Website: lowes
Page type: payment
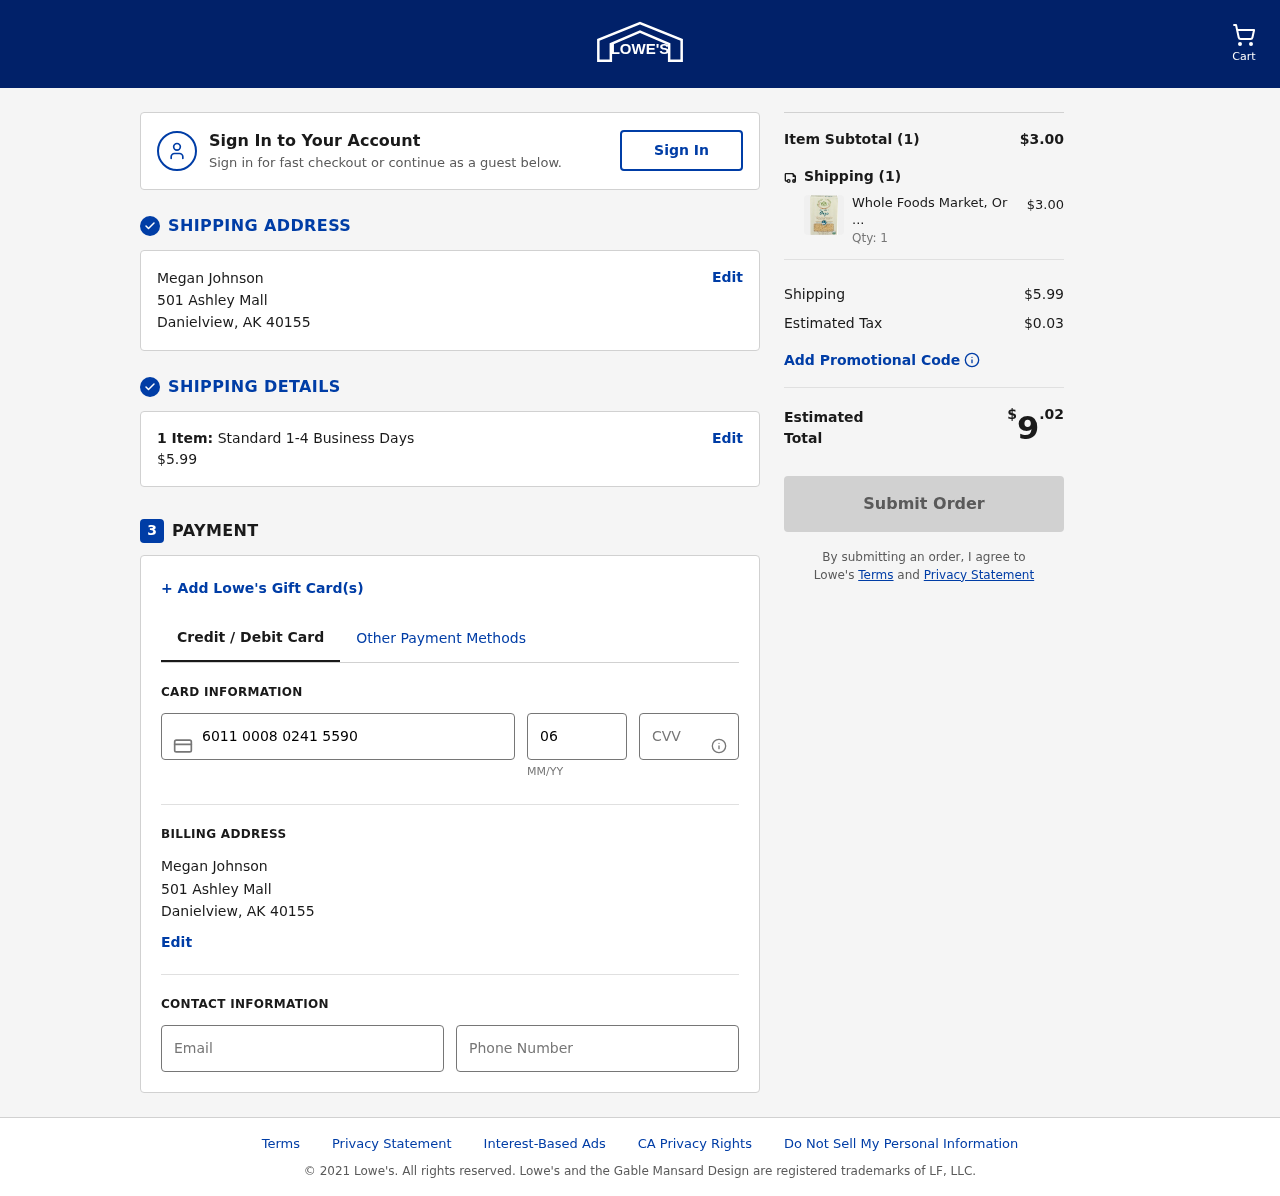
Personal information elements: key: PII_CARD_CVV
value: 775
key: PII_CARD_EXPIRY
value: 06/26
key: PII_CARD_NUMBER
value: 6011 0008 0241 5590
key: PII_CITY
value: Danielview
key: PII_EMAIL
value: megan.johnson@gmail.com
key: PII_FULLNAME
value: Megan Johnson
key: PII_PHONE
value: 7765421028
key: PII_POSTCODE
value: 40155
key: PII_STATE_ABBR
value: AK
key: PII_STREET
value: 501 Ashley Mall
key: PII_FULLNAME2
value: Megan Johnson
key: PII_CITY2
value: Danielview
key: PII_STATE_ABBR2
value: AK
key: PII_POSTCODE_FULL
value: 40155
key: PII_POSTCODE_NUMERIC
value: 40155
Product elements: key: PRODUCT1_NAME
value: Whole Foods Market, Organic Orzo, 16 oz
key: PRODUCT1_PRICE
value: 3
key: PRODUCT1_QUANTITY
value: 1
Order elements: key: ORDER_NUM_ITEMS
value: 1
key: ORDER_SHIPPING_COST
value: $5.99
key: ORDER_NUM_ITEMS2
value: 1
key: ORDER_SUBTOTAL
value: $3.00
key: ORDER_NUM_ITEMS3
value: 1
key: ORDER_SHIPPING_COST2
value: $5.99
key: ORDER_TAX
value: $0.03
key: ORDER_TOTAL
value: $9.02